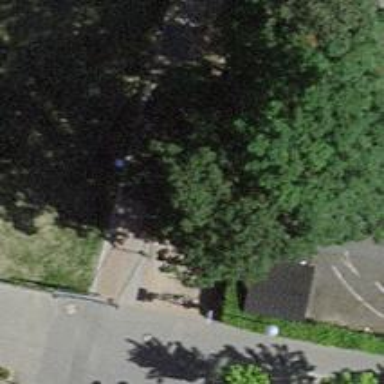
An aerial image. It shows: Bicycle repair station is available.